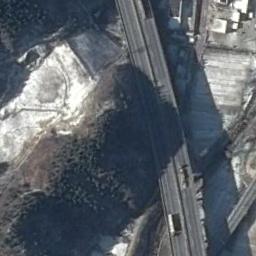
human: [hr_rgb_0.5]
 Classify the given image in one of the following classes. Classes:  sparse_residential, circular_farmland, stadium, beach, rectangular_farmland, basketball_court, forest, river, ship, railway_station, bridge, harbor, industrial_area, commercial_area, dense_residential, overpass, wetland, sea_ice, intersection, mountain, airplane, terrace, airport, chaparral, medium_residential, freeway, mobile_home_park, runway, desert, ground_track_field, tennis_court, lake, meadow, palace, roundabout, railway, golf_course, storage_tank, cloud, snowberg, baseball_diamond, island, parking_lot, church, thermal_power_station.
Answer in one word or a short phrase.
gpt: freeway